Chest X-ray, PA view. Patient: 39 years old, sex F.
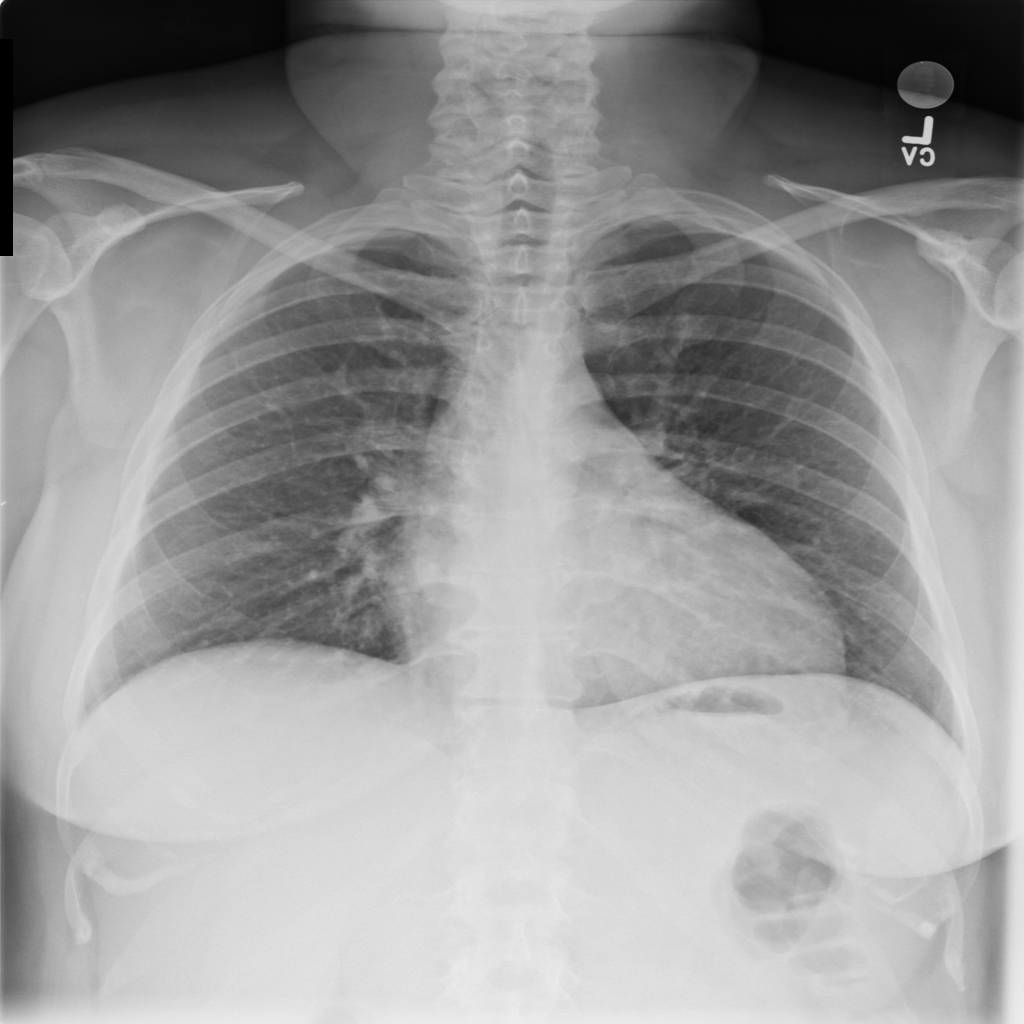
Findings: Cardiomegaly